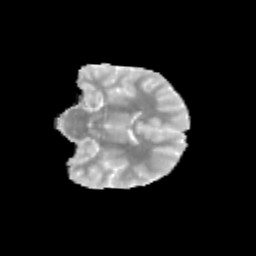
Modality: MD
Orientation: coronal
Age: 9
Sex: female
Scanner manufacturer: siemens
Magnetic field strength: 3 T
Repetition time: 3.8 s
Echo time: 0.07 s